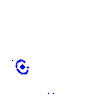
Particle: electron